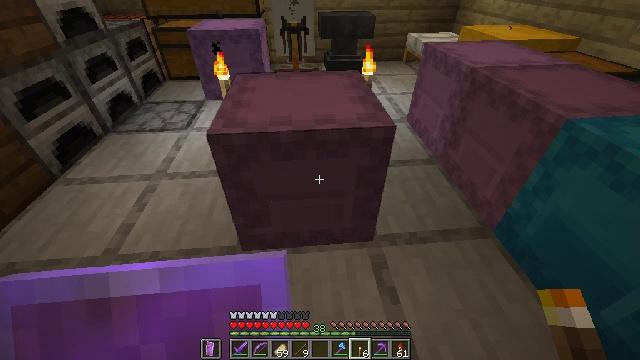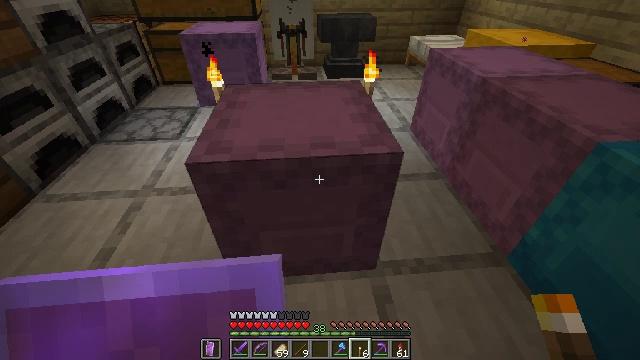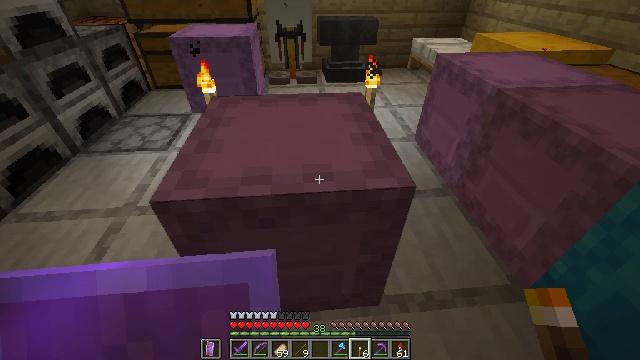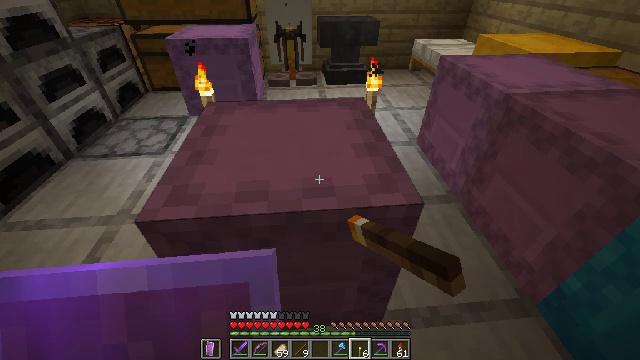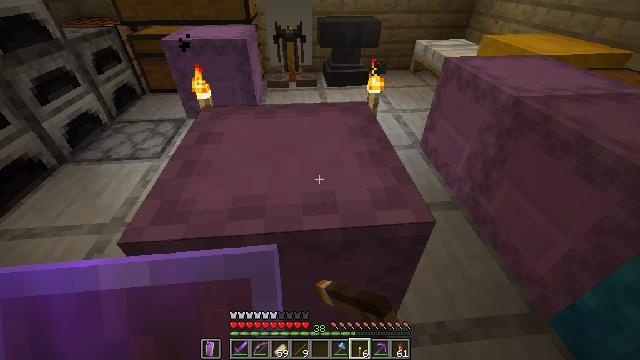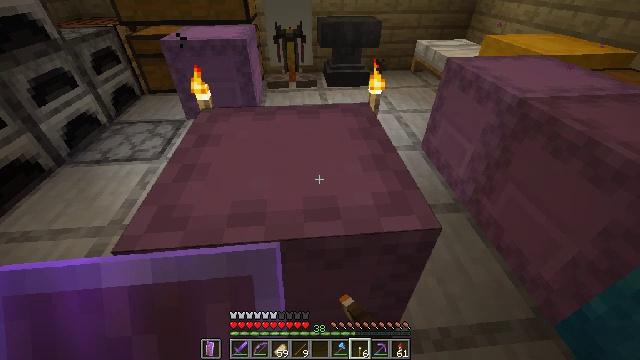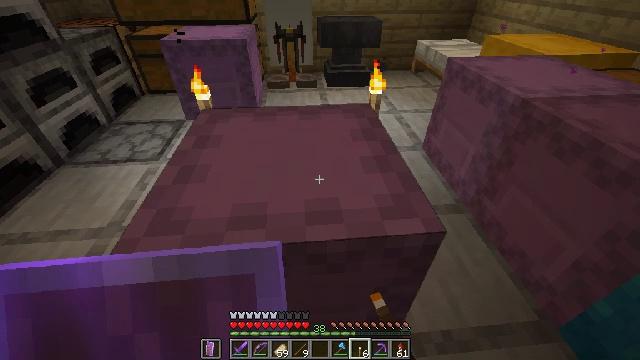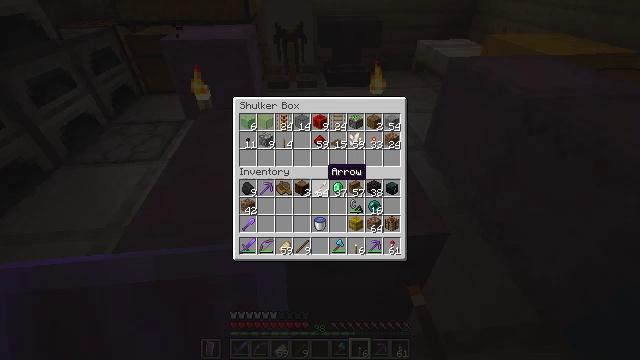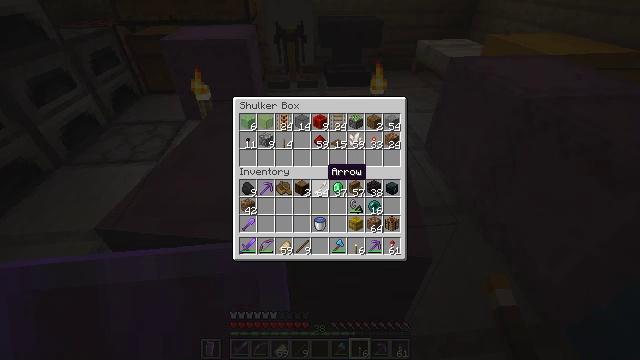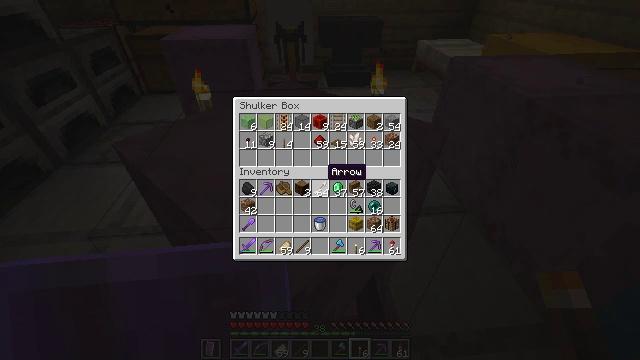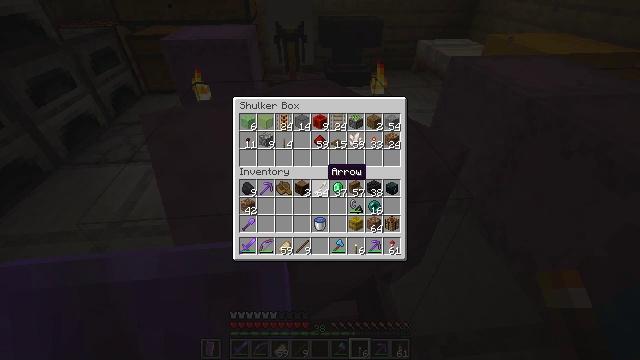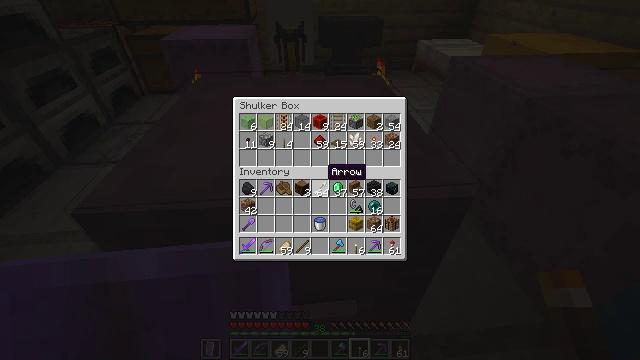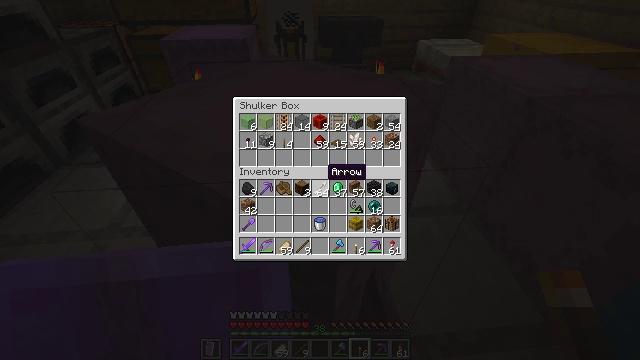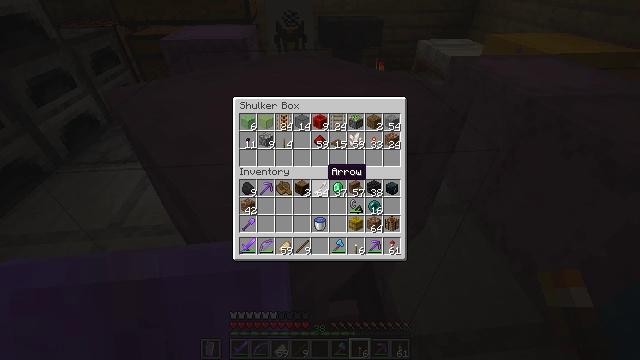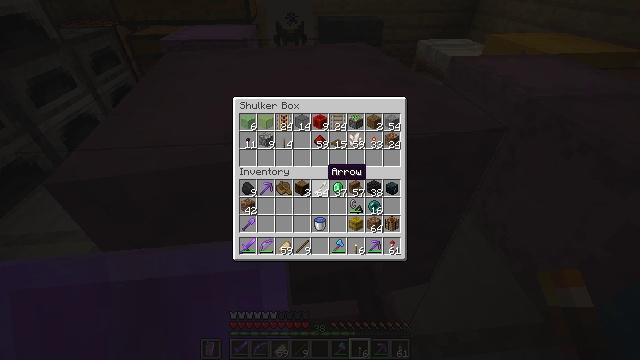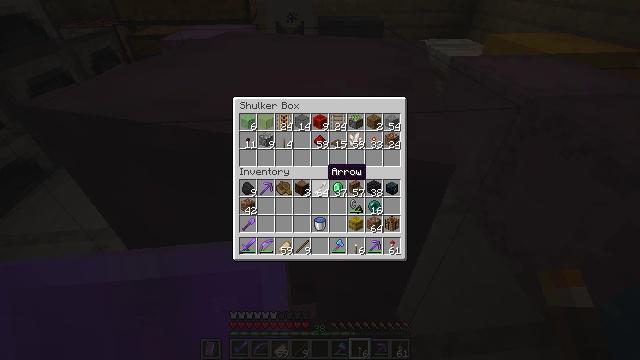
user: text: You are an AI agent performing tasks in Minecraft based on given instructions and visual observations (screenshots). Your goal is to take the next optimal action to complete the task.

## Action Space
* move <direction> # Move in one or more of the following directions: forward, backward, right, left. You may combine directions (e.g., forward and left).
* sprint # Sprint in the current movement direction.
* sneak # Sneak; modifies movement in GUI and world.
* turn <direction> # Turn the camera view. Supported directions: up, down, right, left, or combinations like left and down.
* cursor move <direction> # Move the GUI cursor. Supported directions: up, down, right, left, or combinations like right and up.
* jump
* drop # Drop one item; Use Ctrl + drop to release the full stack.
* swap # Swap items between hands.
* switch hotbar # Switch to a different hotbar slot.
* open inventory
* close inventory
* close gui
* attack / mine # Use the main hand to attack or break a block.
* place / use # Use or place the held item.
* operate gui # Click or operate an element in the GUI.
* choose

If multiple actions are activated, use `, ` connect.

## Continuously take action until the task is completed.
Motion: motion action
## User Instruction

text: Pick up the rail by attacking it.
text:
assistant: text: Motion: move forward
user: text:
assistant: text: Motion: move forward, use / place
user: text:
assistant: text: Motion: use / place
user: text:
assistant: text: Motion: use / place
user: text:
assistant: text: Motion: no_op
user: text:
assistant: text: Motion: no_op
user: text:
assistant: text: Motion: no_op
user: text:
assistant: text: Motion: no_op
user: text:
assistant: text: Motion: no_op
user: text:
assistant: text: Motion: no_op
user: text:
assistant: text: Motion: no_op
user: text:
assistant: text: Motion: no_op
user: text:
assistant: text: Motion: no_op
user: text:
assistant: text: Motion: no_op
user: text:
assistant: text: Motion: no_op
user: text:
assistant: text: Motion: no_op
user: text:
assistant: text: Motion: no_op
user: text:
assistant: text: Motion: turn up
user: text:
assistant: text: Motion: turn up
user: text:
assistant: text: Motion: sneak, turn up
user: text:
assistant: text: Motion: sneak, turn up
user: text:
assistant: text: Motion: sneak, turn up
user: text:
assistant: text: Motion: sneak
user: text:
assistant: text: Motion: sneak
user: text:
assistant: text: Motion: sneak
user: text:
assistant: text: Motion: sneak
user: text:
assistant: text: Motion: sneak
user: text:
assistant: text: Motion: sneak
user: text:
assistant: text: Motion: sneak
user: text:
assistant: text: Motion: sneak